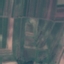
Land use / land cover: PermanentCrop